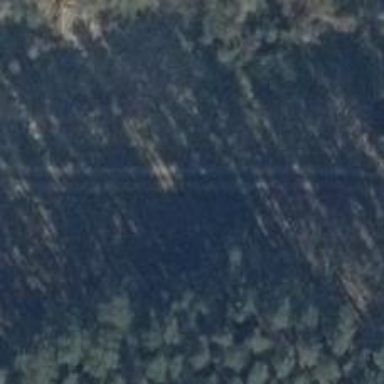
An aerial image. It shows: Minor power line.